Question: I'm using ROR on a Ubuntu server.
I remember the first time I start ROR use rails s,
I can see all logs, server status in the window

Now I start it as background function.
When I need to check the log, I need to open WinSCP, find development log the huge file and open it.
The time for downloading the file takes minutes.
Actually I dun need to see all log, I need only view last say 10-20 lines.
How can I do that?View last 10-20 development log without influence the ROR server.
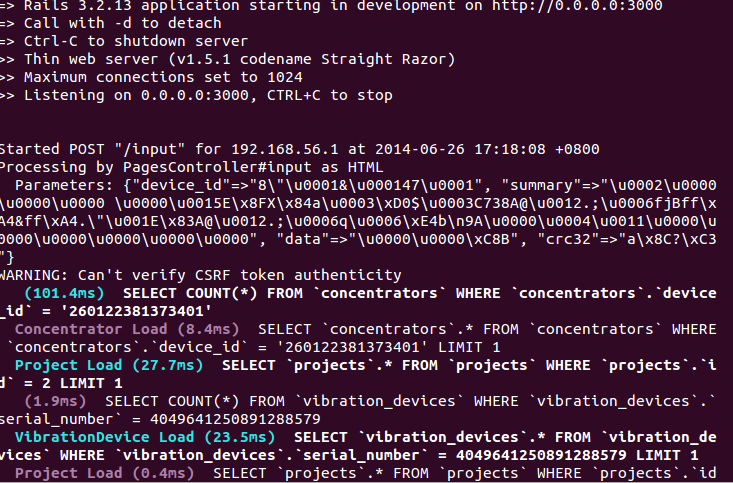
Answer: This should work (assuming that you're already in your Rails project's main directory):
'''
tail -f -n=20 log/development.log
'''
Also, this command is outputting new lines continuously as they appear in log (because of modifier '-f').